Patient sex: F
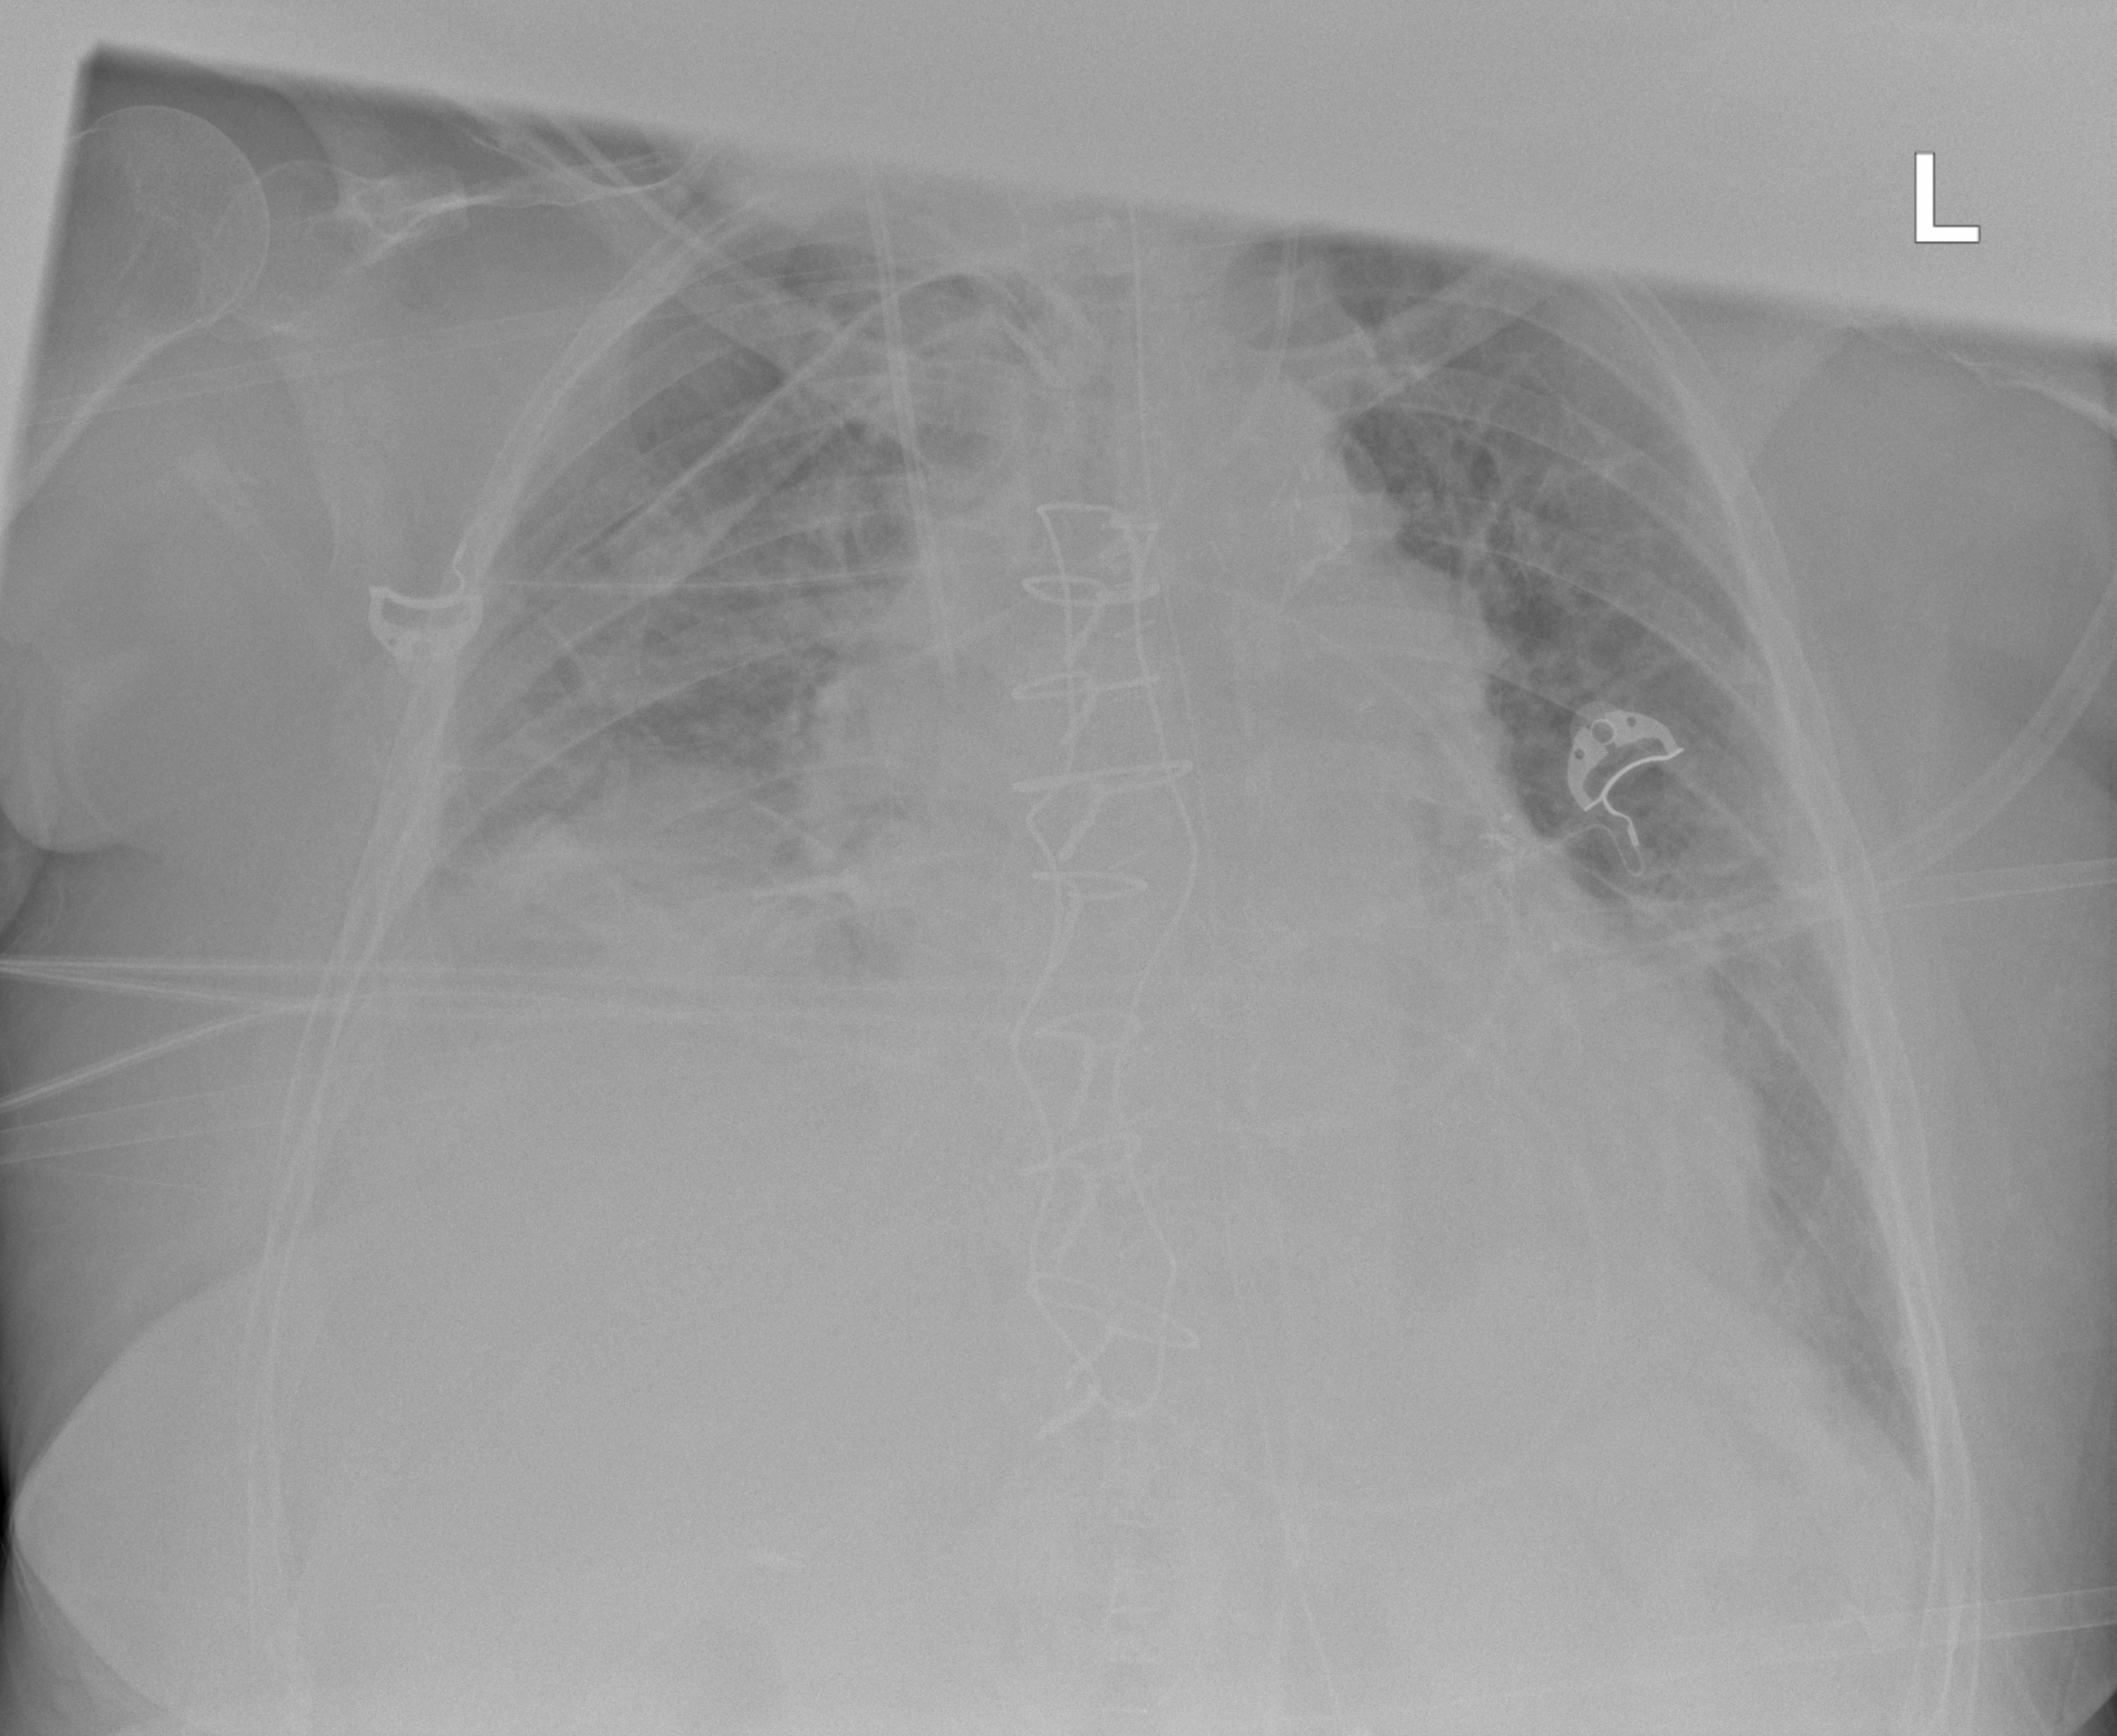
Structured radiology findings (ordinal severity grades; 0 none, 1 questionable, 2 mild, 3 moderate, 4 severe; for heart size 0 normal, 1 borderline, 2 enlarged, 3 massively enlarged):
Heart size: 2
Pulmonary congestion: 2
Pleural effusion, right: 2
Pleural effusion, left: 0
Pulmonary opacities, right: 0
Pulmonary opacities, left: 0
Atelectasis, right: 2
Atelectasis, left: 1